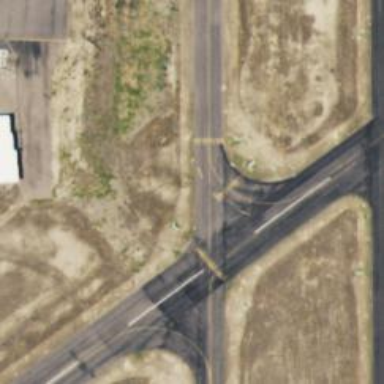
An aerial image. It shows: Asphalt taxiway in the airport.